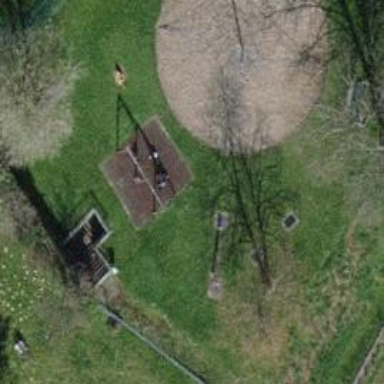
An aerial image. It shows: Playground featuring swings.